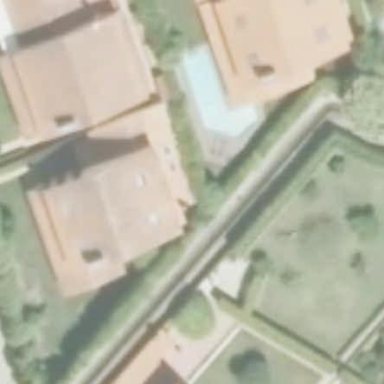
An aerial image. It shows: Simple house.